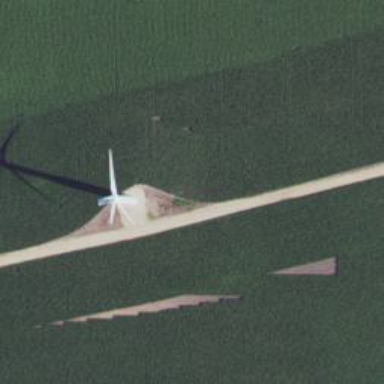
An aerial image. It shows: Wind power generator with wind turbines.